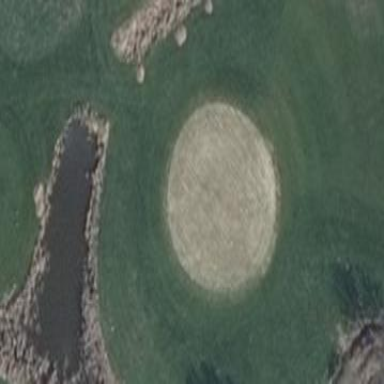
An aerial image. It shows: Golf green.